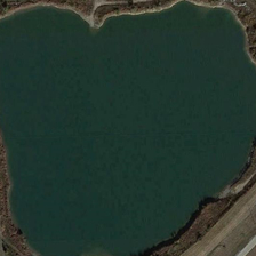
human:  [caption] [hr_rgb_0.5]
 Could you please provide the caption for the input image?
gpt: There are many trees by the wide lake.

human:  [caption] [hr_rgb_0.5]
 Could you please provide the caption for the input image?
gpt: There are many trees around the vast lake.

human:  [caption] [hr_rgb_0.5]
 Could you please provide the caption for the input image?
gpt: There are many trees by the lake.

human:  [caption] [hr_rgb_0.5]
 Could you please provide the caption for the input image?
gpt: There are a large number of trees around the vast lake.

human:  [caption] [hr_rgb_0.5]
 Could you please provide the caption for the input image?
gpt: There are a large number of trees to the REDOR of the Vast Lake.